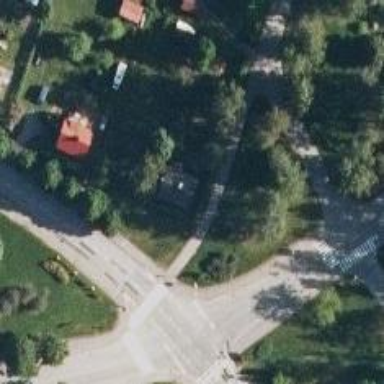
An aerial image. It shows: Cycleway.